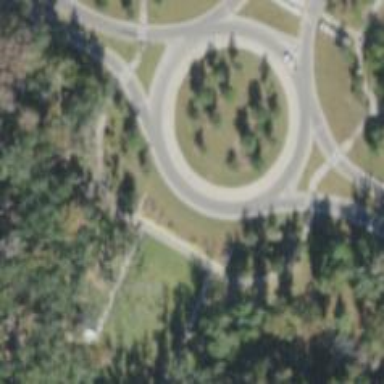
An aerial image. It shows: Asphalt road that is secondary route leading to roundabout.